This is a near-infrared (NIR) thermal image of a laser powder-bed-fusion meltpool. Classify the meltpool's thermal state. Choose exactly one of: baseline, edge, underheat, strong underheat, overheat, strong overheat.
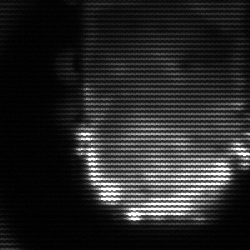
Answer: baseline